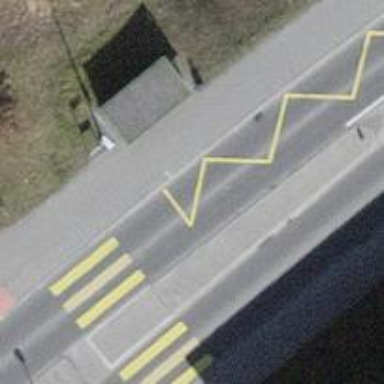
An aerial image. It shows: Asphalt platform for public transport.